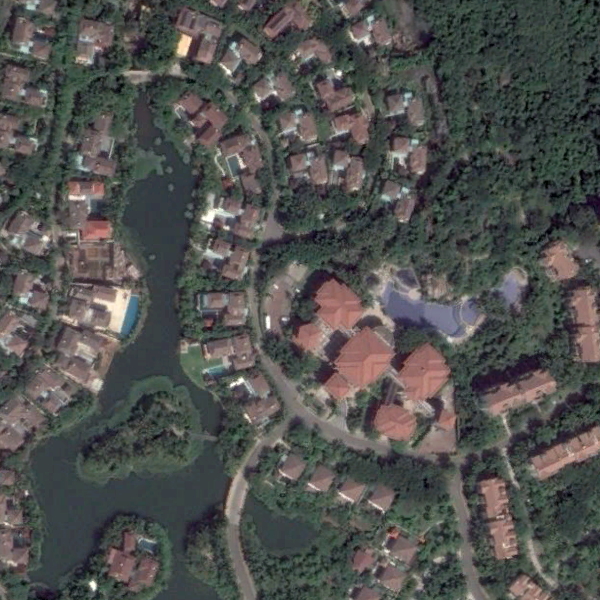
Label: Resort